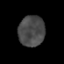
Tissue: prostate
Cell type: Endothelial cells
Senescence score: 0.3578
Nuclear area (px): 786
Mean DAPI intensity: 74.092